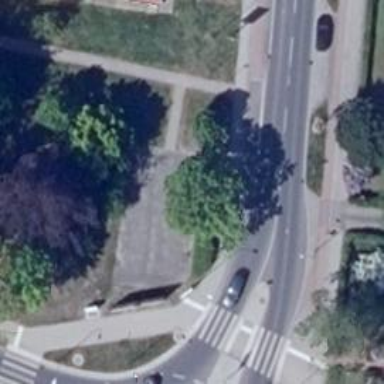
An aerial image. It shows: Sidewalk along the path.